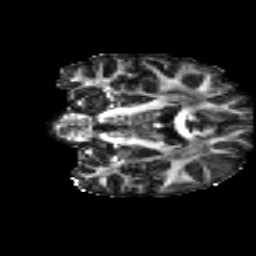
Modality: FA
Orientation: coronal
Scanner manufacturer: siemens
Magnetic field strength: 3 T
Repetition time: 4.16 s
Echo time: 0.0806 s